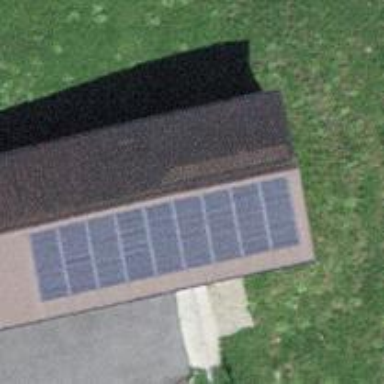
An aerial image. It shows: Solar power generator utilizing photovoltaic technology with solar photovoltaic panels.